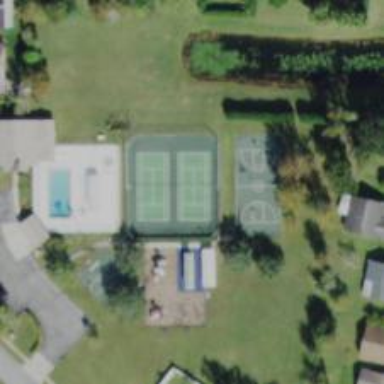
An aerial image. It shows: Tennis court on pitch designated for leisure land.